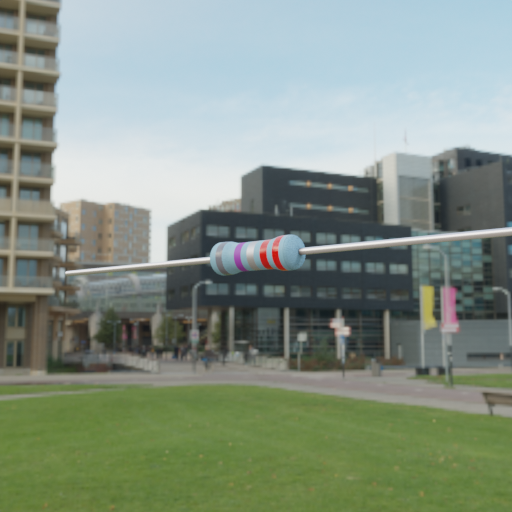
Resistor colour bands (in order): gray, violet, silver, red, red